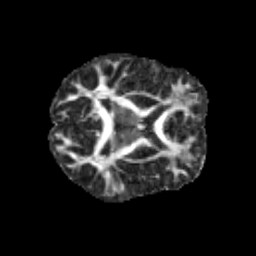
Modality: FA
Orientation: axial
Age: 11
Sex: male
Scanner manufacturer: siemens
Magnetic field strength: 3 T
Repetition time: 3.8 s
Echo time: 0.07 s